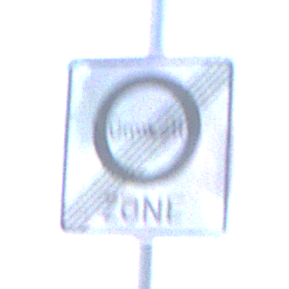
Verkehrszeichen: EndeUmweltzone
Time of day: SunriseSunset
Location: Outdoor (Suburban)
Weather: PartlyCloudy
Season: NotSpecified
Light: Natural